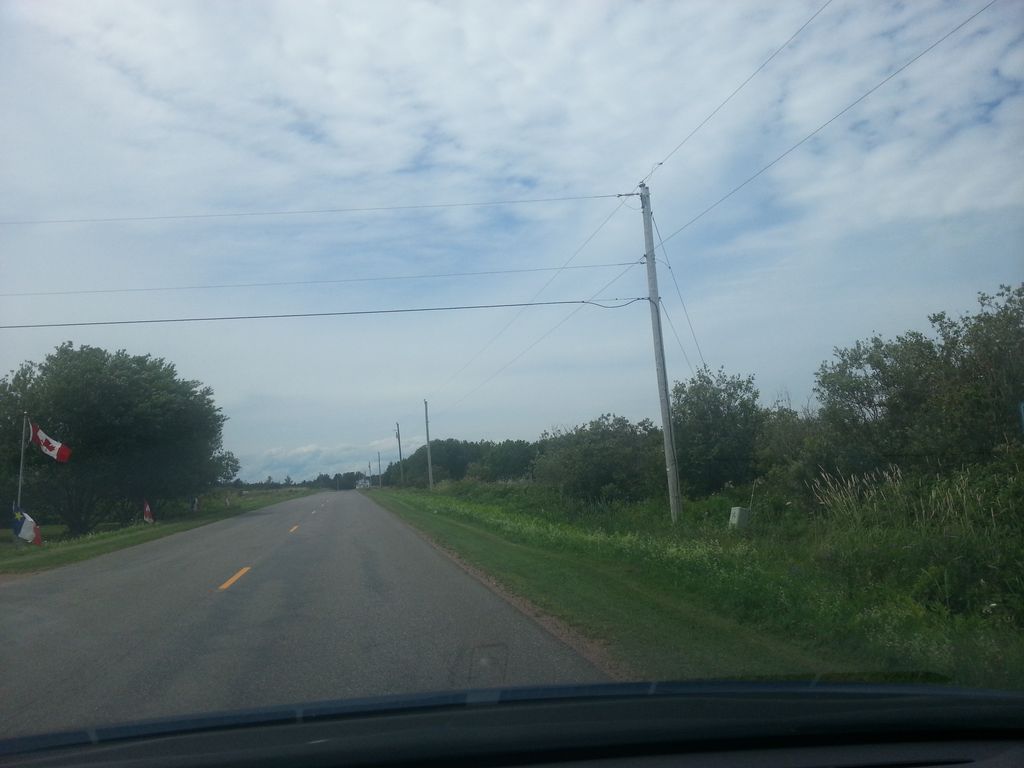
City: charlottetown